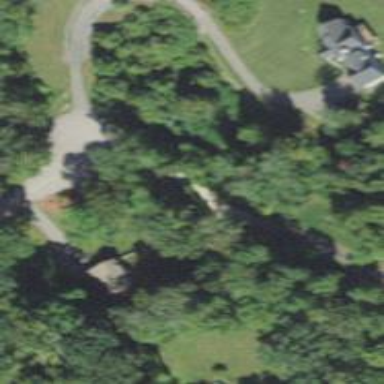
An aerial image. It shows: Residential driveway used as service road.